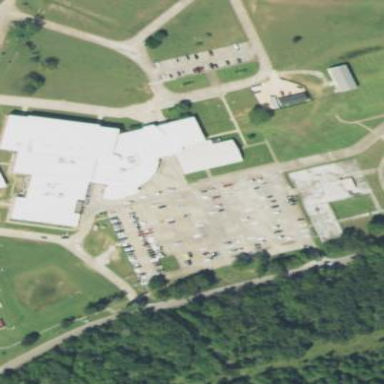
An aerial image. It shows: School building.